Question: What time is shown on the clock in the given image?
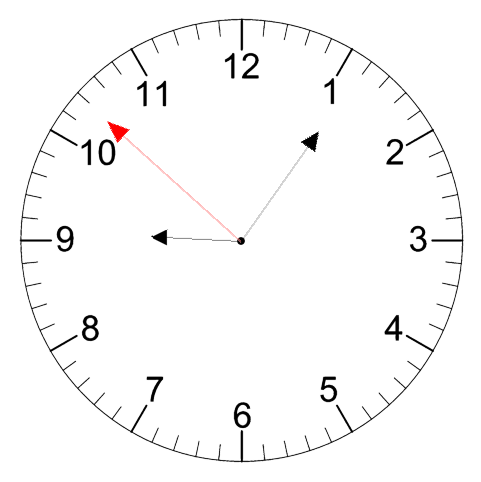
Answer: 09:05:52